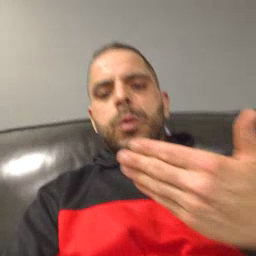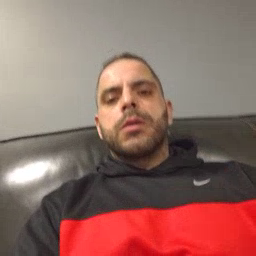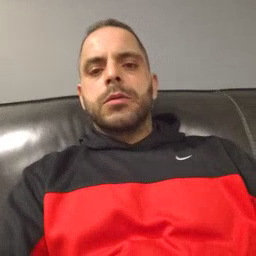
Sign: thankyou